Question: I use Compute Visual Profiler to measure the performance of my CUDA programs.
The result of the profiler shows 2 different results for the cudaMemset function.
1. memset32_post
2. memset128
I want to know what is the difference between these 2?

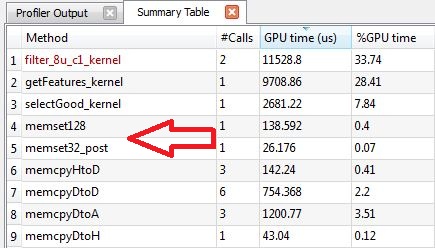
Answer: I would guess that the memset128 kernel does the bulk of the work and the memset32_post kernel cleans up the remainder since you used a size that is not a multiple of 128.
There's nothing to worry about, it's just trying to implement the memset in the most efficient manner possible, although I'd try to avoid memset in an inner-loop (on any processor). If you're really worried about this you could over-allocate.